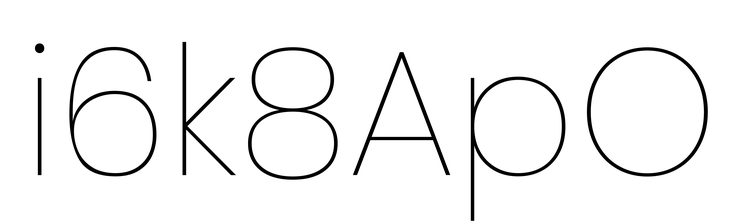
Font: Poppins-Thin